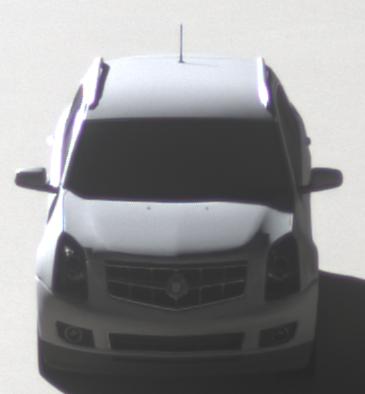
Make: Cadillac
Model: SRX 3.0 V6
Detailed model: SRX (II)
Model produced from: 2010/12
Model produced until: 2012/01
Doors: 5
Color: white
Road condition: dry road
Daytime: morning or afternoon
Contrast: high contrast